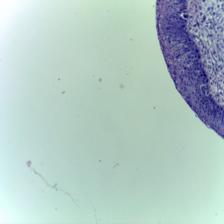
Diagnosis: Normal